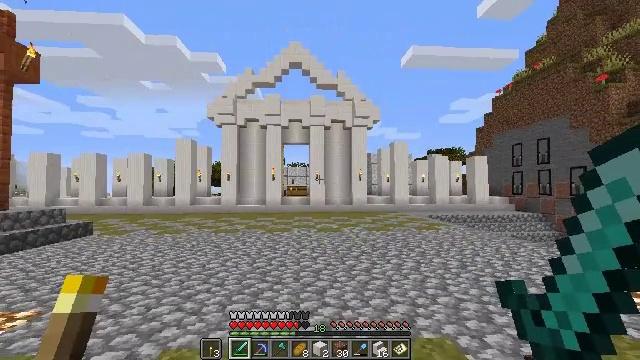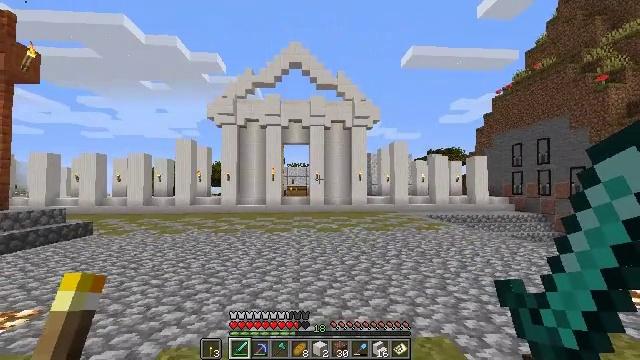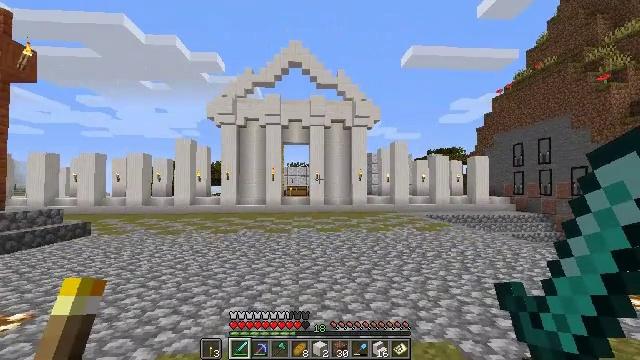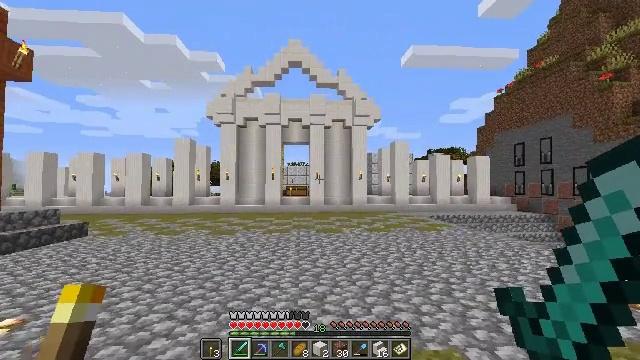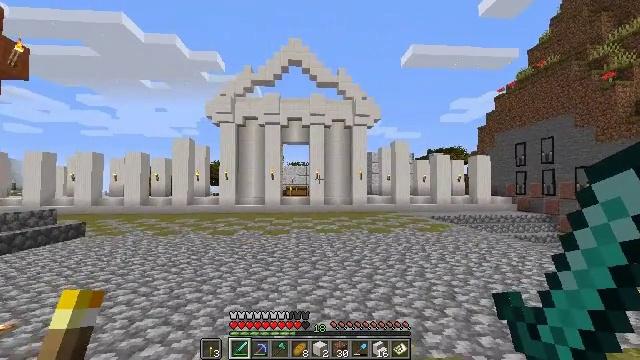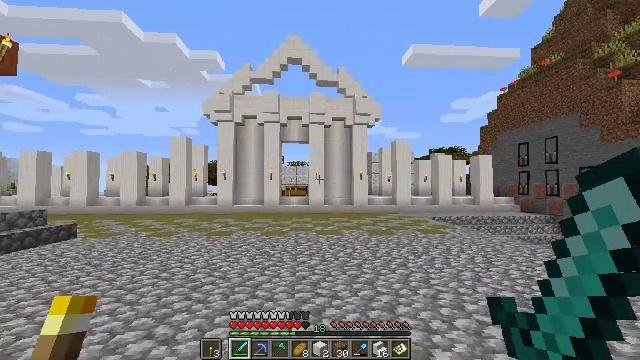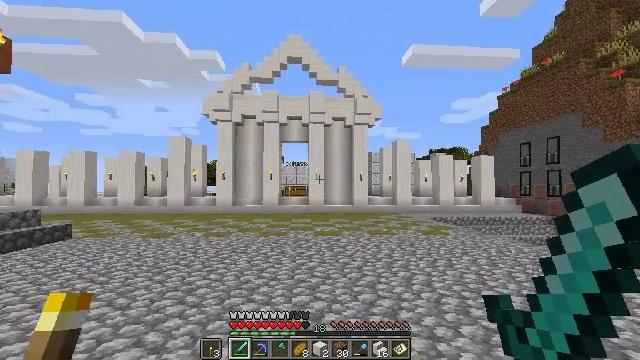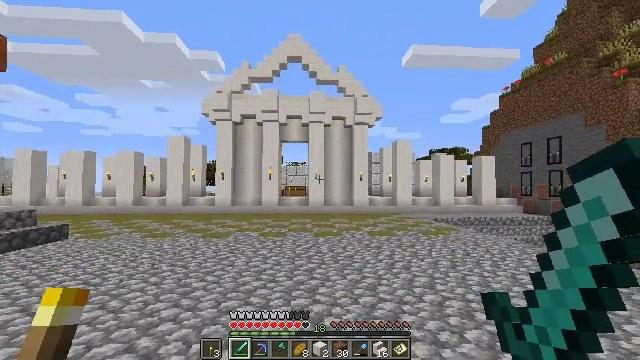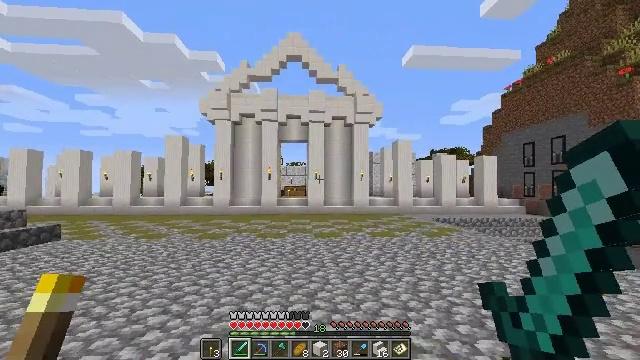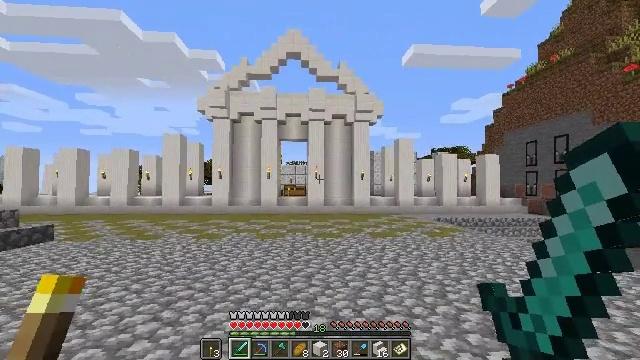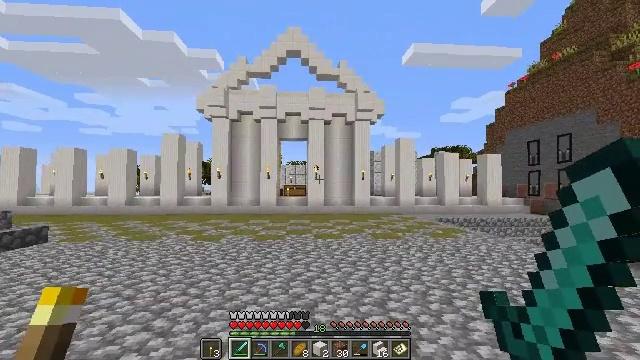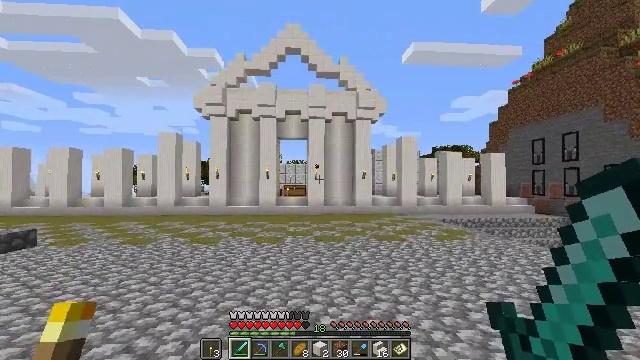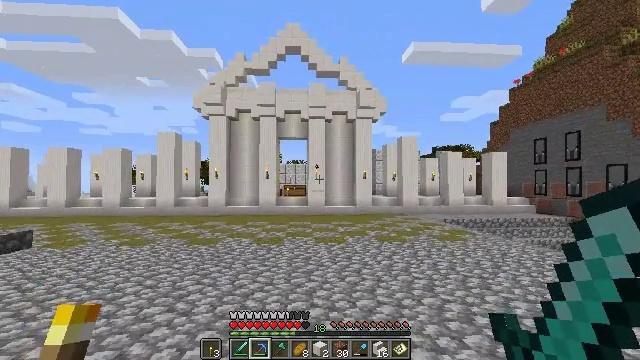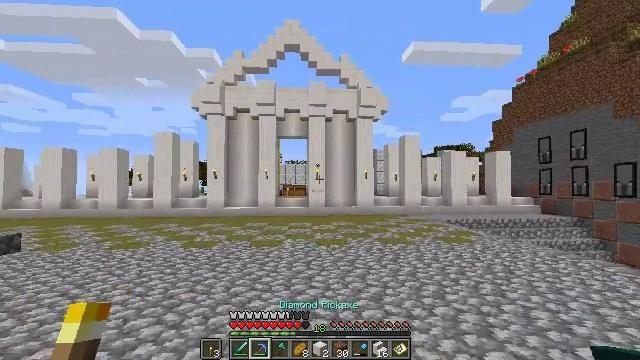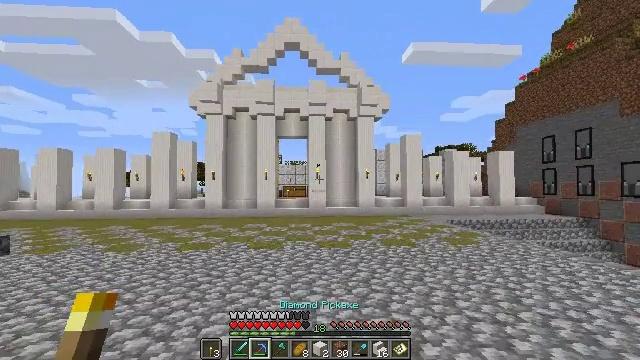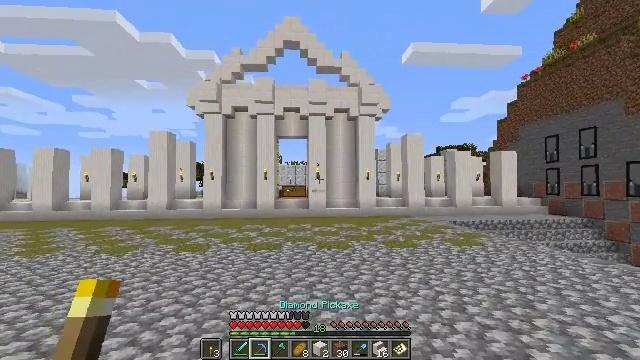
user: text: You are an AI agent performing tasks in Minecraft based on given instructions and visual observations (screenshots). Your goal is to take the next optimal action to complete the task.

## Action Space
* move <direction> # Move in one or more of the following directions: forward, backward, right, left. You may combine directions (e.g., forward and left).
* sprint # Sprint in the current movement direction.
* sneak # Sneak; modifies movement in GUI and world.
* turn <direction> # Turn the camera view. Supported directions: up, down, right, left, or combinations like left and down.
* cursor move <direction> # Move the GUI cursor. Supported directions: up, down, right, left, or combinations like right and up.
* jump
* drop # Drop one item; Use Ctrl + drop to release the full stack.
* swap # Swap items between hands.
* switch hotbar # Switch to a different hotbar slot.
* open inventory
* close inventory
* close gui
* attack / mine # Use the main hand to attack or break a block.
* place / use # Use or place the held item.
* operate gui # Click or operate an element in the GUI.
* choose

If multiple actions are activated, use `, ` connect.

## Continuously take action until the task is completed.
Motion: motion action
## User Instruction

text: Remove quartz stairs from the structure.
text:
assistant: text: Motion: no_op
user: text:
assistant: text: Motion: move forward
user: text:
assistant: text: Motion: move forward
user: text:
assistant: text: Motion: move forward
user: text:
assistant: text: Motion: move forward
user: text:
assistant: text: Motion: move forward
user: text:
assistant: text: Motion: move forward
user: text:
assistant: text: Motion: move forward
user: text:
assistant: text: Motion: move forward
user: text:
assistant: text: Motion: move forward
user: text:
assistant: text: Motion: move forward
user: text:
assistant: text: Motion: move forward, switch to hotbar 2
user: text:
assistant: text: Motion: move forward, switch to hotbar 2
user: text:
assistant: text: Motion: move forward, switch to hotbar 2
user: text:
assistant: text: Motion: move forward, switch to hotbar 2
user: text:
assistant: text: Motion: move forward
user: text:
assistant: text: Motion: move forward
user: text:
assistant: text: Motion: move forward
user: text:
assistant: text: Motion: move forward
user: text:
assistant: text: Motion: move forward
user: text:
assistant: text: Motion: move forward
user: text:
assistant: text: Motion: move forward and move left
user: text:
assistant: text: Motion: move forward and move left
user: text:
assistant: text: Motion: move forward and move left
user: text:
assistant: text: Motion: move forward and move left
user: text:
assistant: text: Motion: move forward and move left
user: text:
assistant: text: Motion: move forward and move left
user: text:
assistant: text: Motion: move forward and move left
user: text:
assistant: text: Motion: move forward and move left
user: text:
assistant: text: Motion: move forward and move left